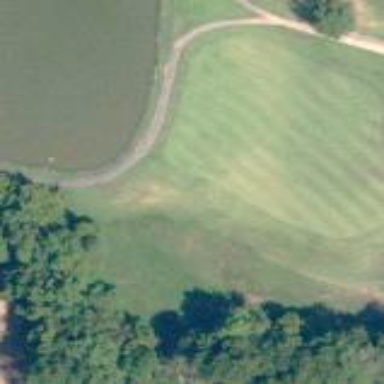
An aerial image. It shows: Scenic golf fairway.